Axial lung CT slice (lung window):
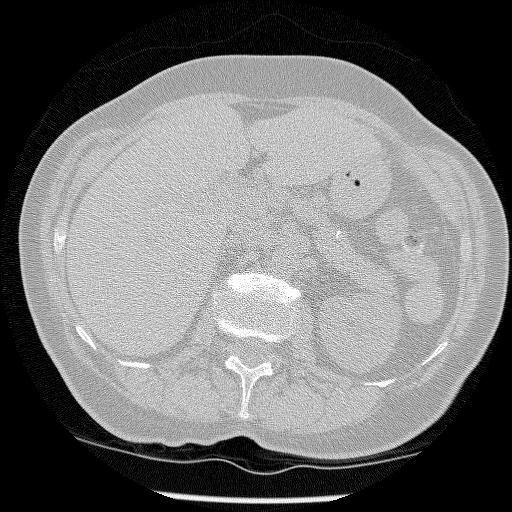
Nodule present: no